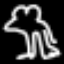
Label: frog